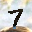
Label: 7